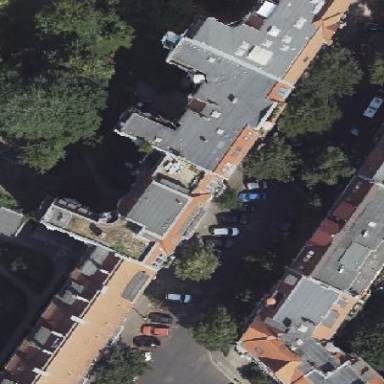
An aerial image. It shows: Unique apartment building with quadruple saltbox roof shape.